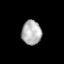
Tissue: lung
Cell type: Epithelial cells
Senescence score: 0.1981
Nuclear area (px): 471
Mean DAPI intensity: 177.851